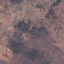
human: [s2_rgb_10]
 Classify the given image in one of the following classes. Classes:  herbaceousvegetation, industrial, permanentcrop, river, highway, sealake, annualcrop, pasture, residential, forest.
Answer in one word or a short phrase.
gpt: HerbaceousVegetation